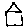
Label: house